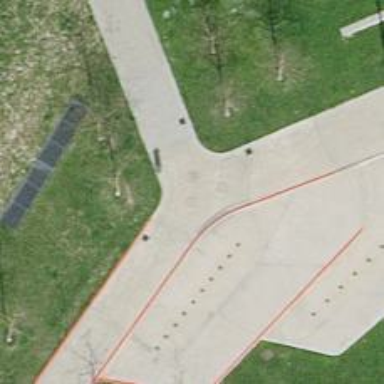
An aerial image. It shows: Concrete footway.